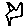
Label: star